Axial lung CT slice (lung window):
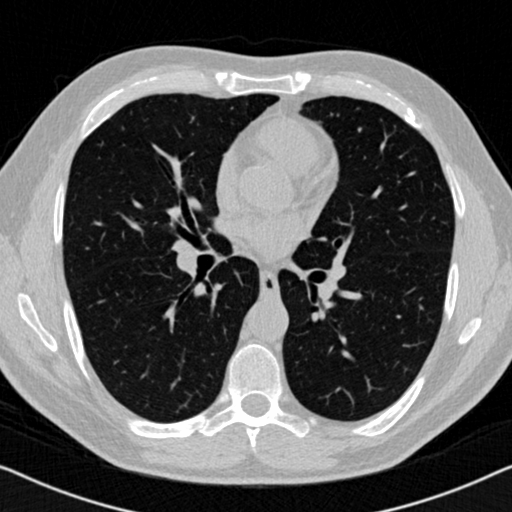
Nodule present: no